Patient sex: M
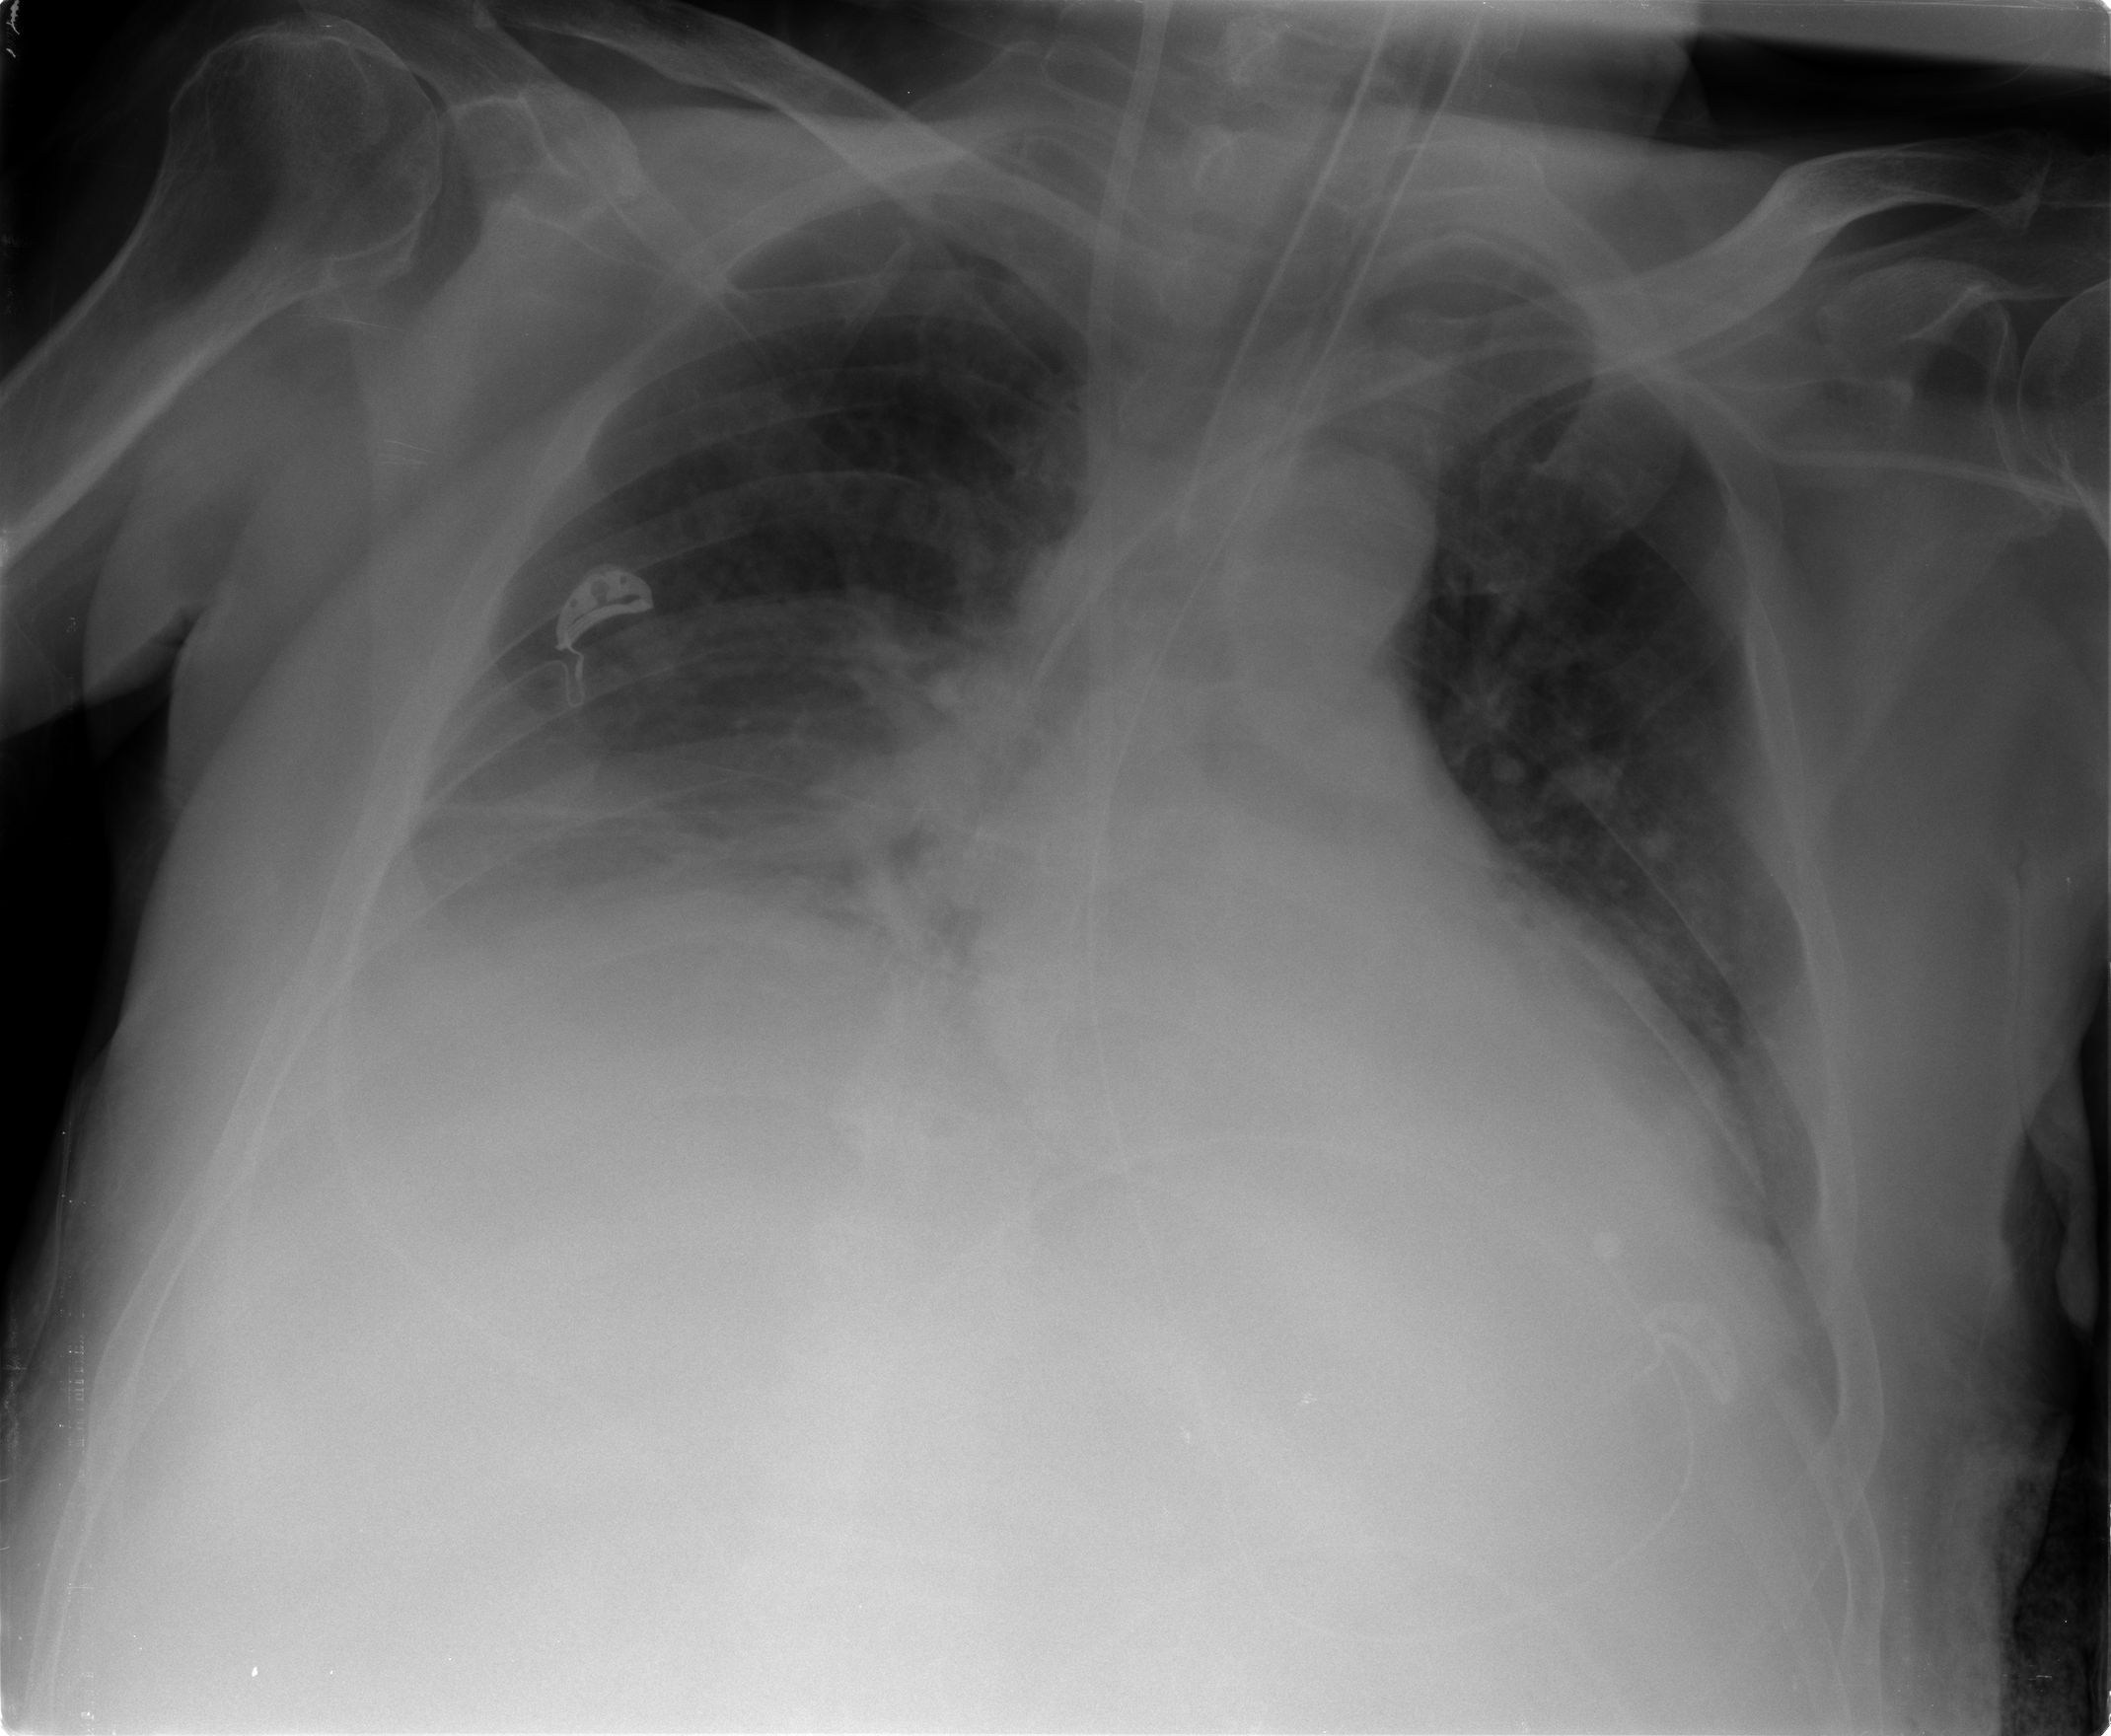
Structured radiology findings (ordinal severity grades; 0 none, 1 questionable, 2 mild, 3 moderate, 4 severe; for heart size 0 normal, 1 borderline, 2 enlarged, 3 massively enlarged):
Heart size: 1
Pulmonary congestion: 2
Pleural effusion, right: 2
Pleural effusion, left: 2
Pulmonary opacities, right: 1
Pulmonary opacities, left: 1
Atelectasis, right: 3
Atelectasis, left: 2